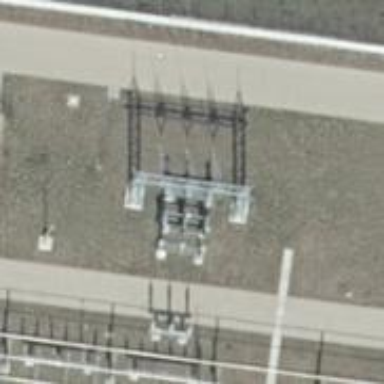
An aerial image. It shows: Power line with three cables.